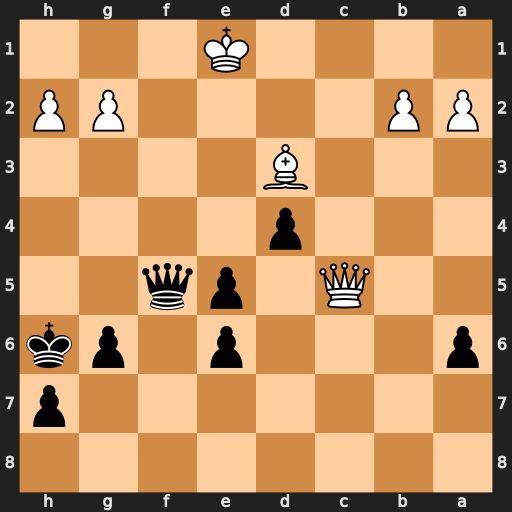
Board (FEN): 8/7p/p3p1pk/2Q1pq2/3p4/3B4/PP4PP/4K3
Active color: b
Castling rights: -
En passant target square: -
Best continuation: Qxd3 Qxe5 Qb1+ Kf2 Qxb2+